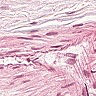
Metastatic tissue present: no